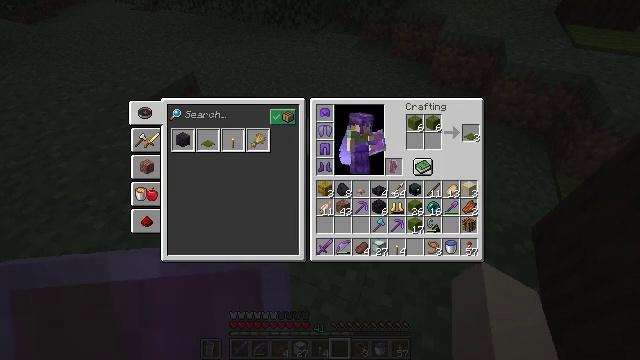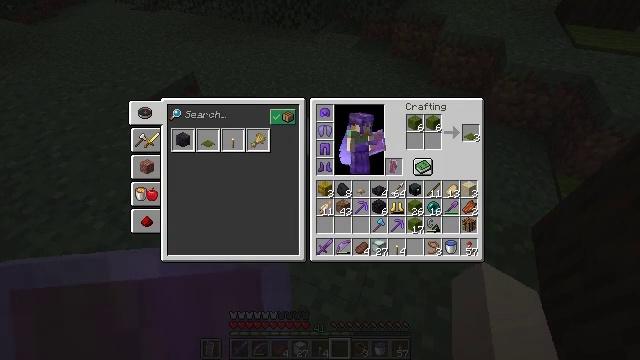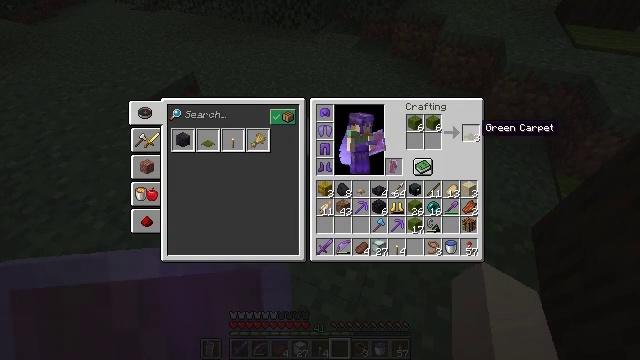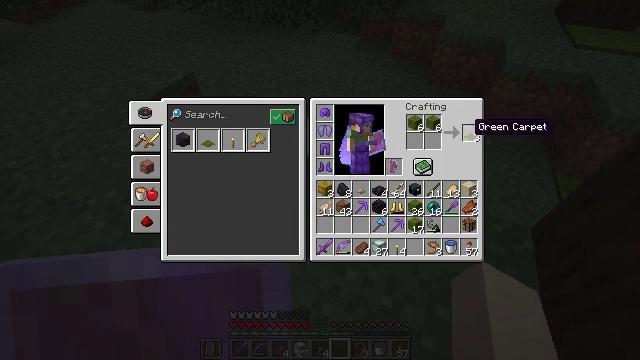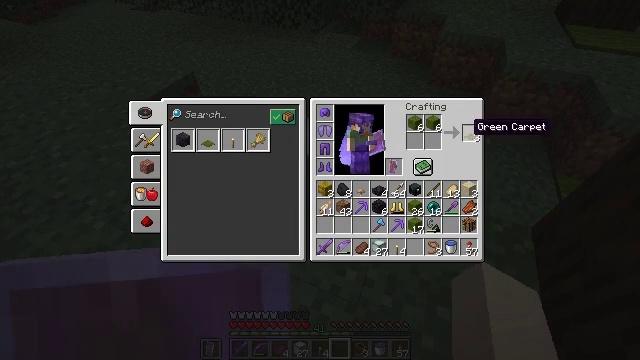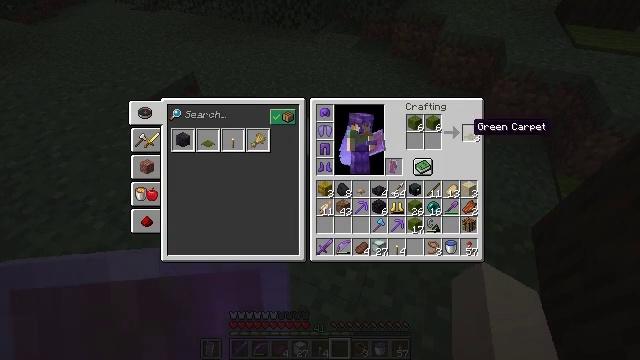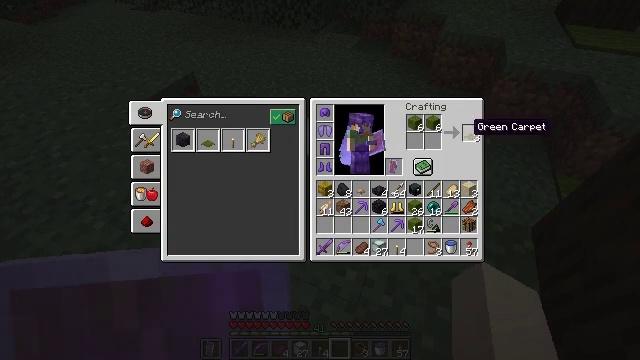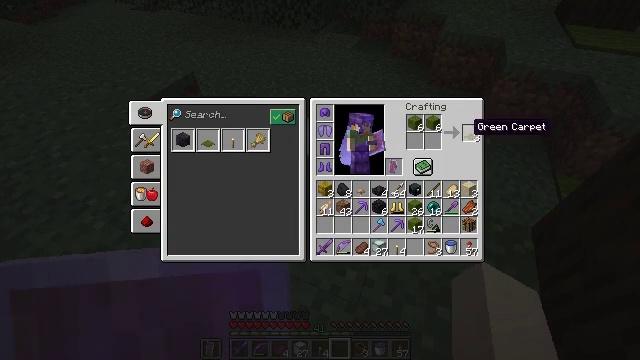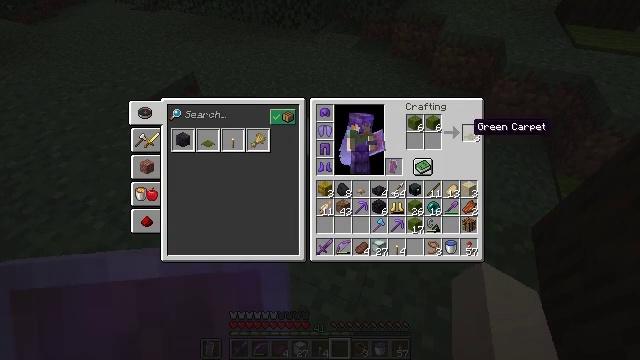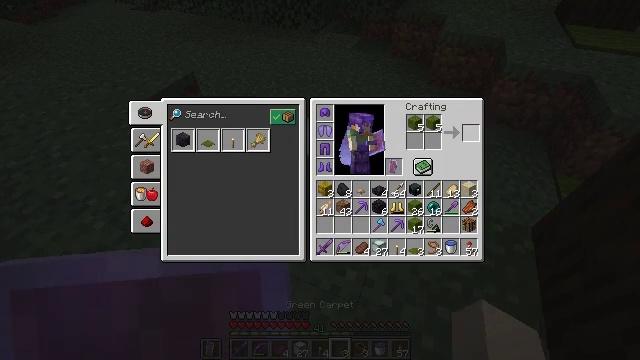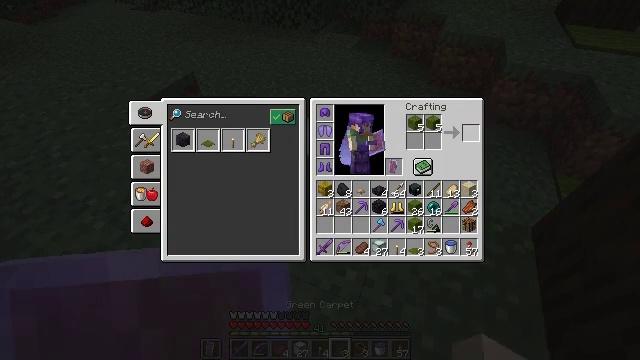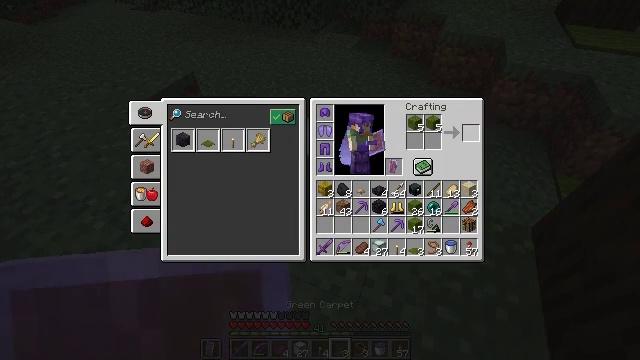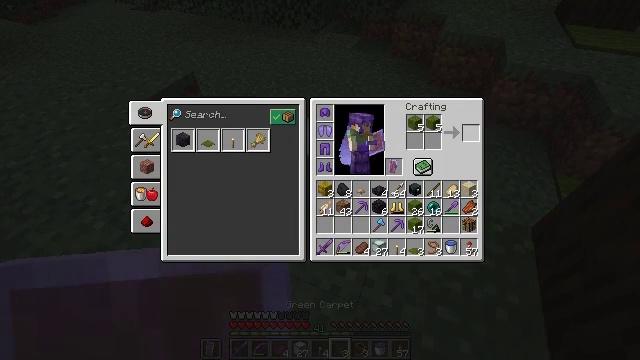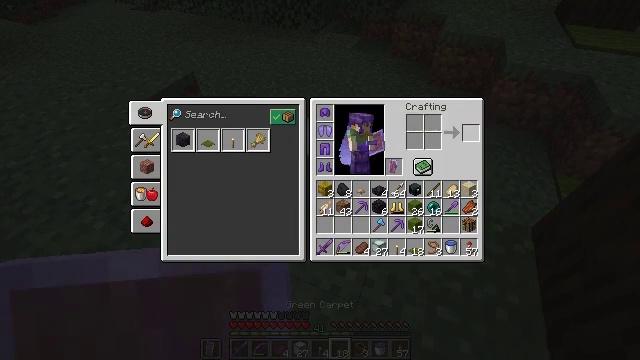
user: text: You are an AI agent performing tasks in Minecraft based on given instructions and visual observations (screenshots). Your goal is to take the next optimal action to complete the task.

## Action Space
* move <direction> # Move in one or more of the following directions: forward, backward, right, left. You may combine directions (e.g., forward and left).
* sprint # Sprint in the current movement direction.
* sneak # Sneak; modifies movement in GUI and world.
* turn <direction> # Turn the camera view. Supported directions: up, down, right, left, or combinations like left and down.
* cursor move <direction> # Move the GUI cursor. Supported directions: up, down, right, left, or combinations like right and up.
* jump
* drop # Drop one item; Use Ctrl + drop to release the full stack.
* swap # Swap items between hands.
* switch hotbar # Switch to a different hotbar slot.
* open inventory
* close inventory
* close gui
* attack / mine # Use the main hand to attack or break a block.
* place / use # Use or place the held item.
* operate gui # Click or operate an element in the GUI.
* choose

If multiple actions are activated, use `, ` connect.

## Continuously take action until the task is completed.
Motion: motion action
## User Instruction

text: Create a green carpet using green wool.
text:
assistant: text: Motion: no_op
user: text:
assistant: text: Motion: sneak, turn left
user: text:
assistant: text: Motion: sneak
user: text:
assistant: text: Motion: sneak
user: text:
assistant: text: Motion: sneak
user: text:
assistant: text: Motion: sneak
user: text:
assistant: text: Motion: sneak
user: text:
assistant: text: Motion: sneak
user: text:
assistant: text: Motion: sneak, attack / mine
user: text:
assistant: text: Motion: sneak, attack / mine
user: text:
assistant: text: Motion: sneak, attack / mine
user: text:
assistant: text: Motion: sneak, attack / mine
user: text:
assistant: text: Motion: sneak, attack / mine
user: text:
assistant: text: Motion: sneak, attack / mine